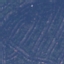
Label: Residential